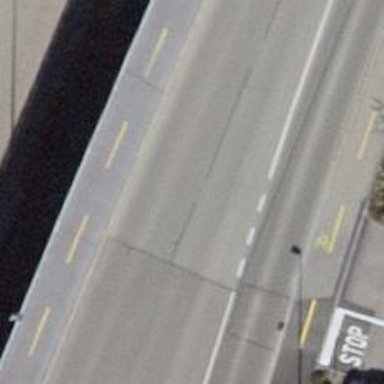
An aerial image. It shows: Primary highway with asphalt sidewalk. There is also cycle track alongside the road.